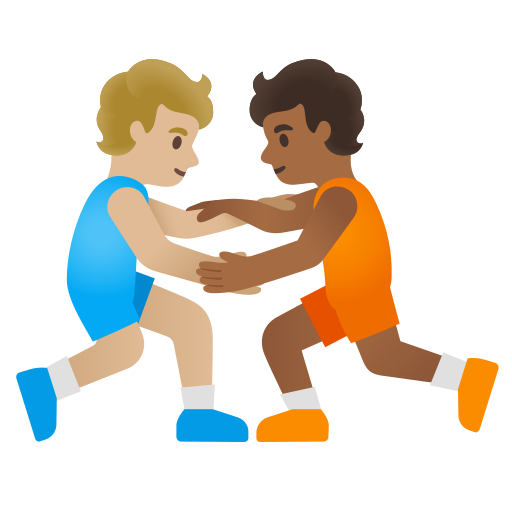
Emoji: 🧑🏼‍🫯‍🧑🏾